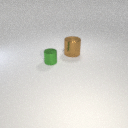
large brown metal cylinder behind small green metal cylinder